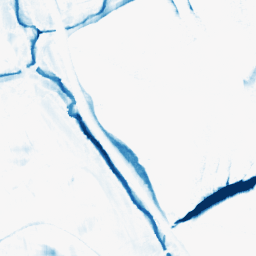
Category: morphological
Decomposition family: morphological_rect
Decomposition parameters: operation: closing
width: 10
height: 20
Upsampling method: bspline
Upsampling parameters: scale: 2
Upsampling scale: 2